Question: I was just thinking, it is not possible at this time to change the color of the Vertical scrollbar in Apple Watch.
But I just saw the App on Apple site and here is the screen shot of the app

I want to change the color of the scrollbar from default to my desired color as the above picture shows green scrollbar scroller.
i found no way to access it, even in 'WKWindowsFeatures' and not accessible in storyboard.
Global tint color is just for the
-The title string in the status bar
-The app name in short look notifications
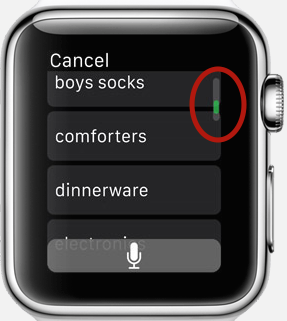
Answer: There is no API to customize the scrollbar's color at this time. Any changes in color you see are controlled by the OS.